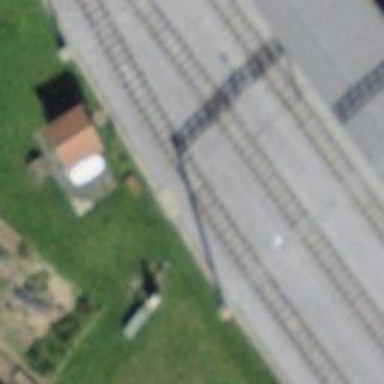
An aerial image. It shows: Narrow-gauge railway siding with electrified contact line. The siding has one track.